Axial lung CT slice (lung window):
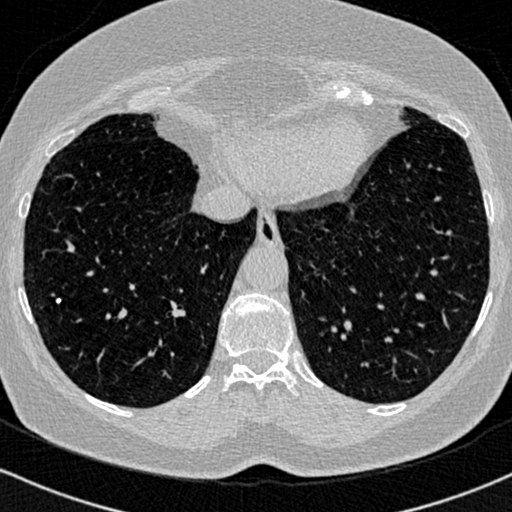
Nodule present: no